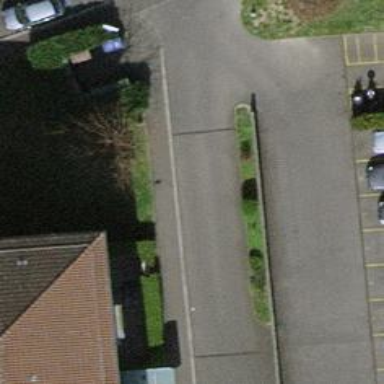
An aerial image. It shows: Pedestrian road with asphalt surface.